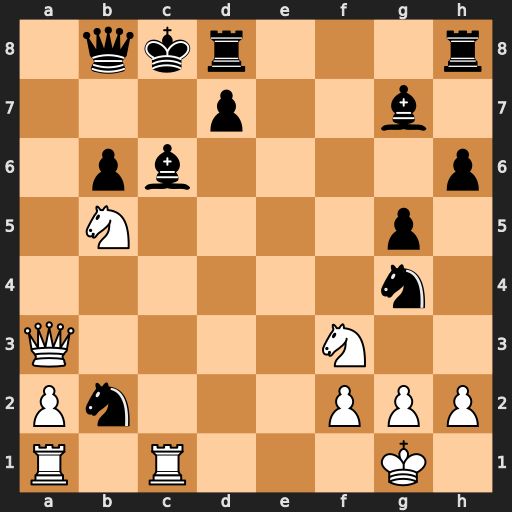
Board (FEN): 1qkr3r/3p2b1/1pb4p/1N4p1/6n1/Q4N2/Pn3PPP/R1R3K1
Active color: w
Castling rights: -
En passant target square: -
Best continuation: Qa6+ Qb7 Nd6+ Kb8 Nxb7